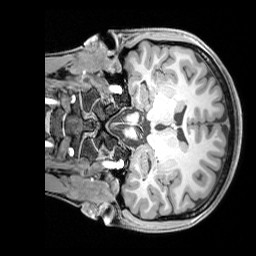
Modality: T1w
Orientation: coronal
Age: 20
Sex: female
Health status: healthy
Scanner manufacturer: siemens
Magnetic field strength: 3 T
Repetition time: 1.65 s
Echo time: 0.00182 s